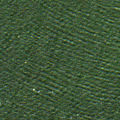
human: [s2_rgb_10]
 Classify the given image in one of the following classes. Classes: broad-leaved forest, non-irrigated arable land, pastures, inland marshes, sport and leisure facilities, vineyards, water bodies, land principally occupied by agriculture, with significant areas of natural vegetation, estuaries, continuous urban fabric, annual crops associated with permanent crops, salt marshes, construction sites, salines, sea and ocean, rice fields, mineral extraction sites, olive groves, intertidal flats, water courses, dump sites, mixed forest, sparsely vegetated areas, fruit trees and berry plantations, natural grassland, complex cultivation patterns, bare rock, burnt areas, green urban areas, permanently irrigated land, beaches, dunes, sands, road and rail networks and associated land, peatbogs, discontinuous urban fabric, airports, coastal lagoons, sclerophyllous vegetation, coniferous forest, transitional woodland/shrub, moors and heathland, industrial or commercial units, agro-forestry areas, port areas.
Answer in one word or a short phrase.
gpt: sea and ocean